Question: Count the number of objects in the diagram.
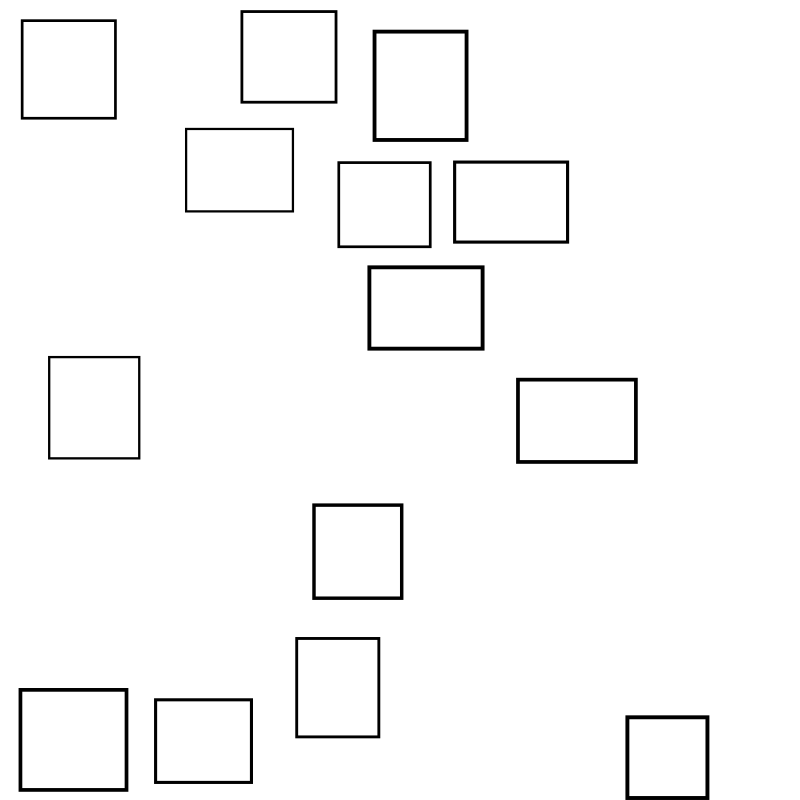
Answer: 14